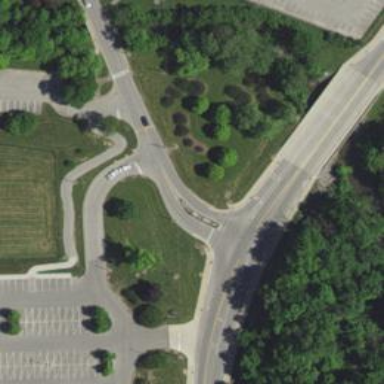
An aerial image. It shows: Marked footway crossing with lines.